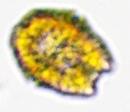
Label: Akashiwo